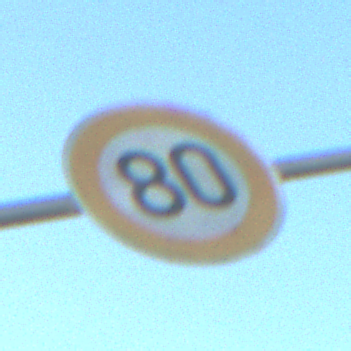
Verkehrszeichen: Geschwindigkeit80
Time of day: MorningAfternoon
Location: Outdoor (Nature)
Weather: Clear
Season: NotSpecified
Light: Natural